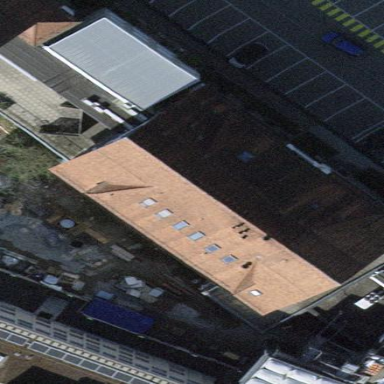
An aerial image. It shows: Hospital building.